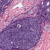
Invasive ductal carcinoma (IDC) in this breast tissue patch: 0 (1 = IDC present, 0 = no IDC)